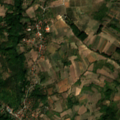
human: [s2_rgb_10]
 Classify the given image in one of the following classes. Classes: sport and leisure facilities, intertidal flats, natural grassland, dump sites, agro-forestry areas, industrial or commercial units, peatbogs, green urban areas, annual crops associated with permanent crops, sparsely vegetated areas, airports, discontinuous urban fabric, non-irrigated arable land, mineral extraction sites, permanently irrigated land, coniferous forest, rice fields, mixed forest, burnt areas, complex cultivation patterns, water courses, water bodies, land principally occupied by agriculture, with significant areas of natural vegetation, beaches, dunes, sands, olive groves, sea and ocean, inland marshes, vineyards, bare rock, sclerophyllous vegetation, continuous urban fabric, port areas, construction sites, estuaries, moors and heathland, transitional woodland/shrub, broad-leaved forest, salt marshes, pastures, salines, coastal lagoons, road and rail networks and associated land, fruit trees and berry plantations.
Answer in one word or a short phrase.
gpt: complex cultivation patterns, land principally occupied by agriculture, with significant areas of natural vegetation, broad-leaved forest